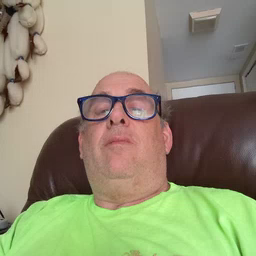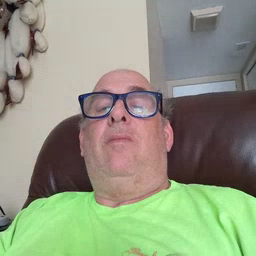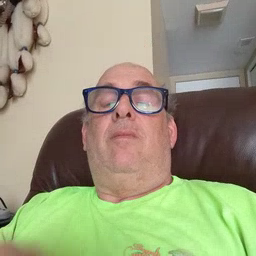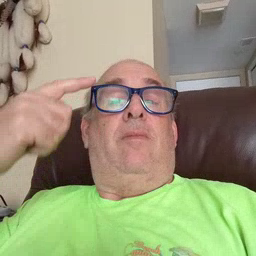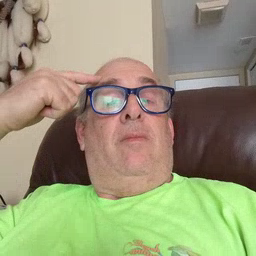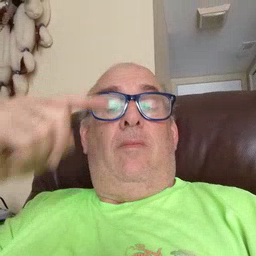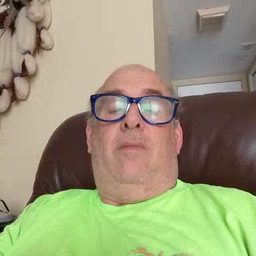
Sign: penny